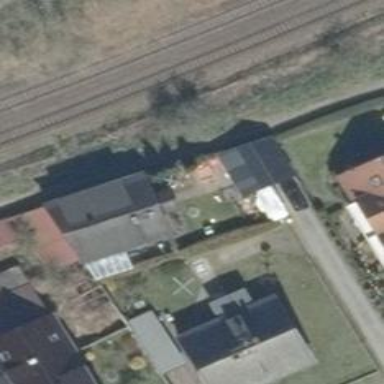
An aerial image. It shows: Kindergarten.